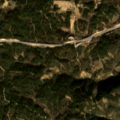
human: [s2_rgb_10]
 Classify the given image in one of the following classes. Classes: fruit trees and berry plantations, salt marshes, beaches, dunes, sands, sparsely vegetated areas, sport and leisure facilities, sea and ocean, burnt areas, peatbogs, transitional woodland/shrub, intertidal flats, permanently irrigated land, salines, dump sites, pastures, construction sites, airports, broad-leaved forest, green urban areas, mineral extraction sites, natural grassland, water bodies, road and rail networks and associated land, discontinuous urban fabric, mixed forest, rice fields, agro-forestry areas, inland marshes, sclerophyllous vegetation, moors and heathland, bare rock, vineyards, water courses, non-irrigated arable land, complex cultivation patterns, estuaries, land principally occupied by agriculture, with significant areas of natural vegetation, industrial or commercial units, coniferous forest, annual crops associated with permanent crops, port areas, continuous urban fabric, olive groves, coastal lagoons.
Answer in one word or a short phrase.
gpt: olive groves, complex cultivation patterns, land principally occupied by agriculture, with significant areas of natural vegetation, coniferous forest, transitional woodland/shrub